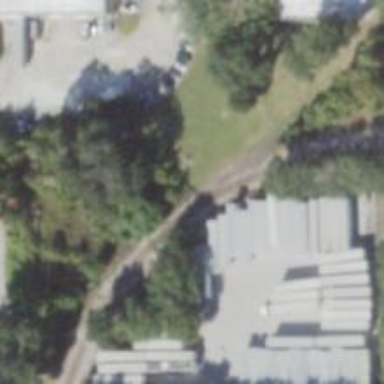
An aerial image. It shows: Railway spur service.